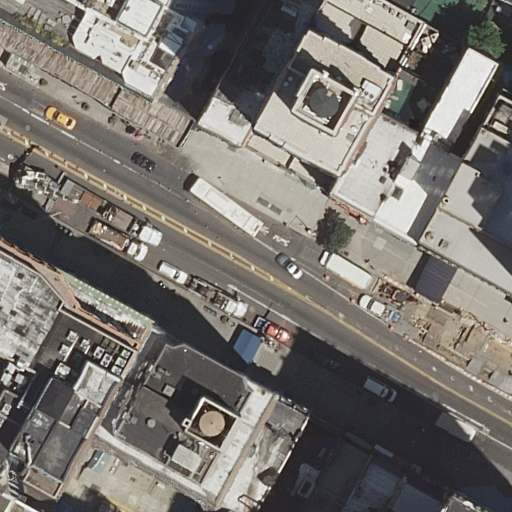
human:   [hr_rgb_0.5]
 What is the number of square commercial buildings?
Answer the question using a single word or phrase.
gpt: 0

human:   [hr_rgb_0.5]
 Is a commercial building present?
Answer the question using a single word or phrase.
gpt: yes

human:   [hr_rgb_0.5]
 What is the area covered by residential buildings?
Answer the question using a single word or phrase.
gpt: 6484m2

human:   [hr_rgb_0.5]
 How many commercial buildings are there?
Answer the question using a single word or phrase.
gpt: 1

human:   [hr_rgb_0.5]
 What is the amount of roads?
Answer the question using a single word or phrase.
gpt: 1

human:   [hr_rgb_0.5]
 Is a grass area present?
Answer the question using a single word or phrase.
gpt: no

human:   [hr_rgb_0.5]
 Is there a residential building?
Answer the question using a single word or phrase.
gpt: yes

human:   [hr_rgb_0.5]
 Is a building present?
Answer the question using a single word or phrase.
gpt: yes

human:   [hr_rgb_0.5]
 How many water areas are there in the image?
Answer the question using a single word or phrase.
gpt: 0

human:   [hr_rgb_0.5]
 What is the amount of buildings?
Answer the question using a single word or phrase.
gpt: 18

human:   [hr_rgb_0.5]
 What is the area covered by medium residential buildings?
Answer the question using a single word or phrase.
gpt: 2645m2

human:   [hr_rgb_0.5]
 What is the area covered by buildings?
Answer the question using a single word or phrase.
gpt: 6490m2

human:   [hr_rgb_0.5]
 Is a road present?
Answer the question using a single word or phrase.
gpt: yes

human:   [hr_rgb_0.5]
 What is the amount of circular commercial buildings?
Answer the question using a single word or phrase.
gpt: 0

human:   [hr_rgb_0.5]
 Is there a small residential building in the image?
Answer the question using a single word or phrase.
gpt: yes

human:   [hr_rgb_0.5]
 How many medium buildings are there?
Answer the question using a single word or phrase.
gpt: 10

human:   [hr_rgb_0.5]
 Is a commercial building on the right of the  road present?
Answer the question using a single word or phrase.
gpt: no

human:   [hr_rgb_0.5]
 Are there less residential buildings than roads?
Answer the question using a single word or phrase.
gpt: no

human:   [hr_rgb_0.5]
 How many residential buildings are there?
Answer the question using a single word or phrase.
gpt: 17

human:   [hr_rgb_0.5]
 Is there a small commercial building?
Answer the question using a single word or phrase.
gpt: yes

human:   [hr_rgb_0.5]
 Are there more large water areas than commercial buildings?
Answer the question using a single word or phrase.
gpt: no

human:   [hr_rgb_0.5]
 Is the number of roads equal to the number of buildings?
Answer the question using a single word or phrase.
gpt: no

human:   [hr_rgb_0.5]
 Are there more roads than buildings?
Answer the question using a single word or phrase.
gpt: no

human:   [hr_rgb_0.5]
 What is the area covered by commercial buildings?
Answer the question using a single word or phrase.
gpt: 5m2

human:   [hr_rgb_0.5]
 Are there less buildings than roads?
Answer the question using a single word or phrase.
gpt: no

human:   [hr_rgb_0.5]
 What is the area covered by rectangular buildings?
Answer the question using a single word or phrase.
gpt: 3779m2

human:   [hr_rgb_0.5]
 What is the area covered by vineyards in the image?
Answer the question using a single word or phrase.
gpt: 0m2

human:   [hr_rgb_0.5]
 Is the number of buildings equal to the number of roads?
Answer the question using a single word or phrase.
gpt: no

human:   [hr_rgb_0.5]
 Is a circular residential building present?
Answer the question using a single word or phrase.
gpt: no

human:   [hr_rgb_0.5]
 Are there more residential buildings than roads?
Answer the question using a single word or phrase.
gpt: yes

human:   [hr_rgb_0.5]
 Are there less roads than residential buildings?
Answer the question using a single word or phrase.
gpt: yes

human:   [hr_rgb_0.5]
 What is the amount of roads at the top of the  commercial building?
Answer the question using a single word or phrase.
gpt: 0

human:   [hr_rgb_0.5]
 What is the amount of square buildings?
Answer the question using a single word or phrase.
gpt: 0

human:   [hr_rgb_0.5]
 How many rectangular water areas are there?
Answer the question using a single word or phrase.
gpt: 0

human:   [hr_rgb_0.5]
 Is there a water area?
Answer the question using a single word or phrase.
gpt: no

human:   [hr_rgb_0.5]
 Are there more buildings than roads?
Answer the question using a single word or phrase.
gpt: yes

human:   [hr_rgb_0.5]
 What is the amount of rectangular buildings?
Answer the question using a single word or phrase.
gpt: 13

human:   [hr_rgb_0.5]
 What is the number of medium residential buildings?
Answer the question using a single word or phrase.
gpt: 10

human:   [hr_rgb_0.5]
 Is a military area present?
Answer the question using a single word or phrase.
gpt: no

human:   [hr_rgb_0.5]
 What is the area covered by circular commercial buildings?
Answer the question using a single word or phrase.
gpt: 0m2

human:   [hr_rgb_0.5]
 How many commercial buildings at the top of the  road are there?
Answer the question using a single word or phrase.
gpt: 0

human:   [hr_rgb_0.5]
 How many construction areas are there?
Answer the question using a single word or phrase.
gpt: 0

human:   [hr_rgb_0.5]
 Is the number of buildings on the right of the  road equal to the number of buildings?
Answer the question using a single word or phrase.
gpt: no

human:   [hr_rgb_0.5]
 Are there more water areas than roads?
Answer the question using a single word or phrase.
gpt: no

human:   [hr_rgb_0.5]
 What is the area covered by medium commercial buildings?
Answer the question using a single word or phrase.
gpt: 0m2

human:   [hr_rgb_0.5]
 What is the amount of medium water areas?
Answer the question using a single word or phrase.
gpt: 0

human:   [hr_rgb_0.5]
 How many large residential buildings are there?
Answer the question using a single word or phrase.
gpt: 4

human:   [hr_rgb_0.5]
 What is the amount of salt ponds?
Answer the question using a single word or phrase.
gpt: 0

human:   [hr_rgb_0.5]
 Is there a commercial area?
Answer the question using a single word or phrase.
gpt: no

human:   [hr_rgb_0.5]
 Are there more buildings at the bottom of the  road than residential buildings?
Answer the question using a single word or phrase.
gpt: no

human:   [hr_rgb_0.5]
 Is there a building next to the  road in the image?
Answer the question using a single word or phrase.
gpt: yes

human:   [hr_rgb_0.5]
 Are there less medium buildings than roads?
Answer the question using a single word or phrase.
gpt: no

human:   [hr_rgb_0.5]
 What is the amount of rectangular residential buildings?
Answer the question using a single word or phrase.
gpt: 12

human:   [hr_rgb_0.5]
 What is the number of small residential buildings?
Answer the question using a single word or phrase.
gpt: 3

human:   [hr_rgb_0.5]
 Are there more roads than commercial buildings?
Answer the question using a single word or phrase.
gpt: no

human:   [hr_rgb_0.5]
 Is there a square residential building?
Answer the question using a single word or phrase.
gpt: no

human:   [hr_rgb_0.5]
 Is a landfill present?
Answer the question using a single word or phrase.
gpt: no

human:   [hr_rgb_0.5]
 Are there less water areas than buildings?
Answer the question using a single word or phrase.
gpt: yes

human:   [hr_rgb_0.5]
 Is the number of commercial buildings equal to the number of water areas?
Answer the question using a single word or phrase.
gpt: no

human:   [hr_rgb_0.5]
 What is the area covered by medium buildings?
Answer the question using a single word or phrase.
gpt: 2645m2

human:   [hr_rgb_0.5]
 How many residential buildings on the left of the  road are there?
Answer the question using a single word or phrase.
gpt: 3

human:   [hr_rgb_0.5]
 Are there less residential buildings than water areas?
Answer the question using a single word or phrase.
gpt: no

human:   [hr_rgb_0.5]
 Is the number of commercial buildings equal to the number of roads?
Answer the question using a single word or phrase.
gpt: yes

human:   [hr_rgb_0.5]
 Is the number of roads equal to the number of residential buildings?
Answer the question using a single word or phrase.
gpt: no